Question: What is the value of the measurement in the image?
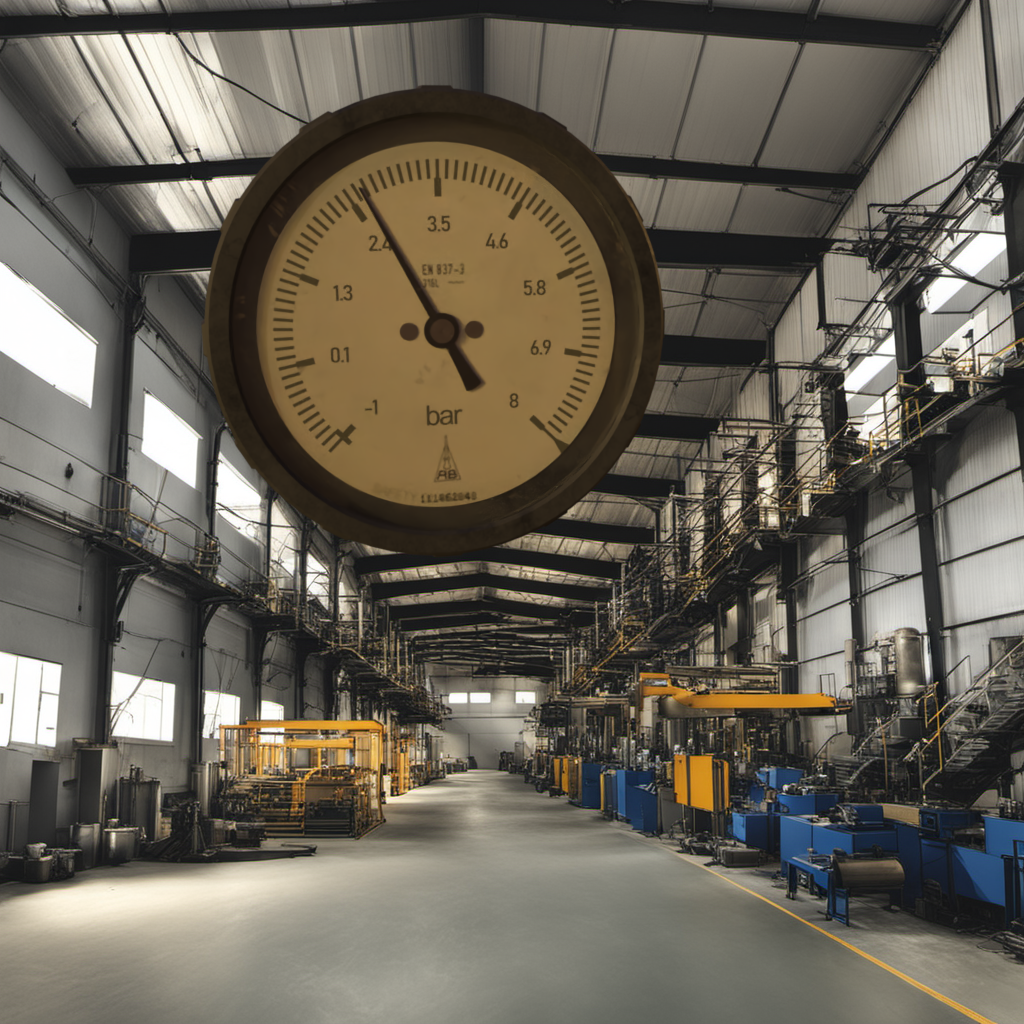
Answer: The result is 2.55
Question: What is the value range of this measurement?
Answer: The range is from -1 to 8
Question: What is the minimum and maximum reading range of the measurement in the image?
Answer: The minimum value is -1 and the maximum value is 8